Aerial crown-view tile of a tropical tree (Barro Colorado Island, Panama), acquired 20250915:
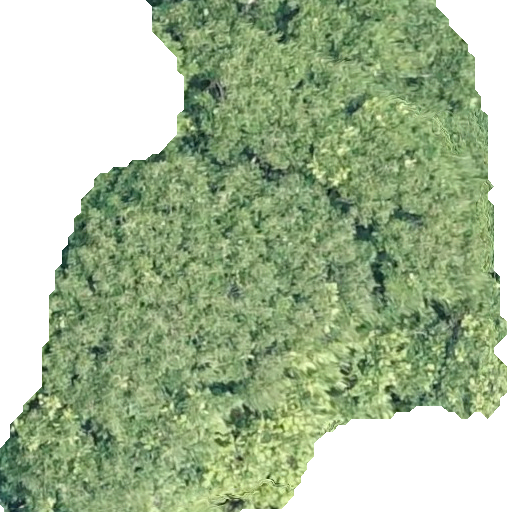
Species: Dipteryx oleifera
GBIF accepted scientific name: Dipteryx oleifera
Crown area: 330.182 m²